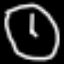
Label: clock